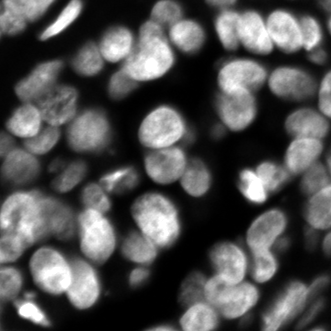
Tissue sample: ovarian
Magnification: 10.0x
Cell type: Ovary cancer cells
Senescence state: senescent